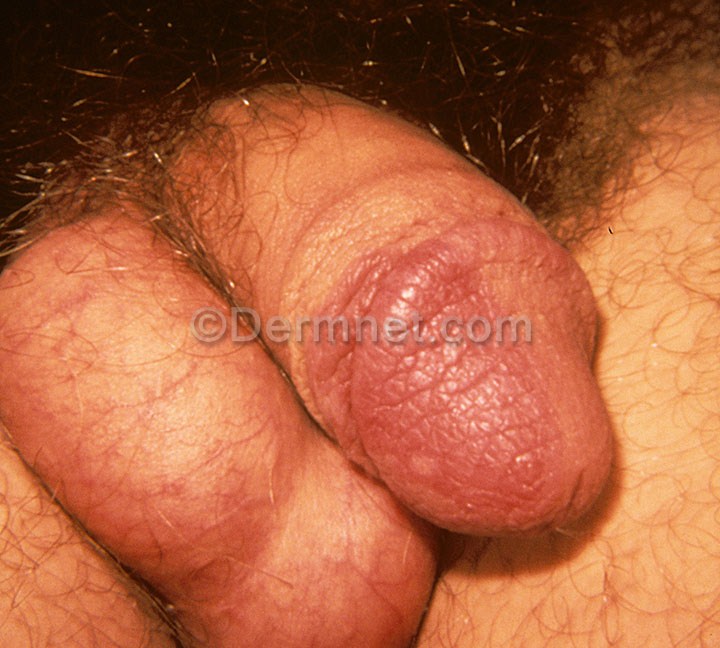
Disease: Psoriasis pictures Lichen Planus and related diseases